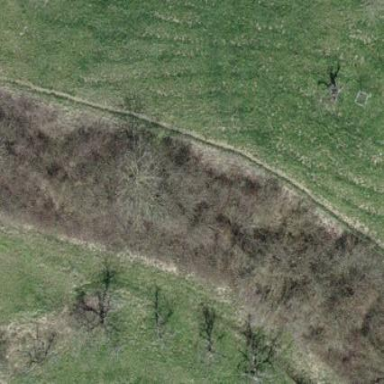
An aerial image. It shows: Patch of scrub vegetation.